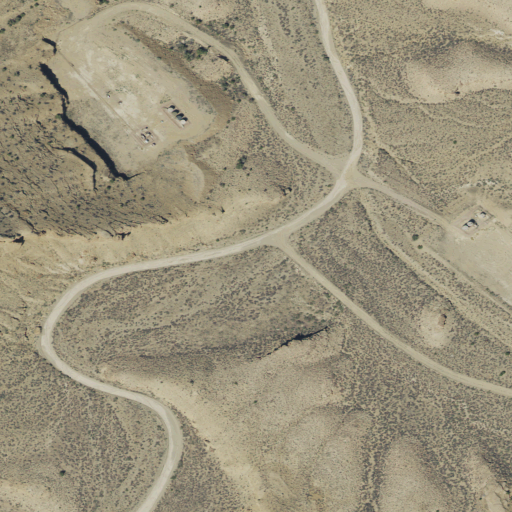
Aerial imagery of valley in Utah named West Fork Saddletree Draw containing only shrub